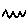
Label: zigzag